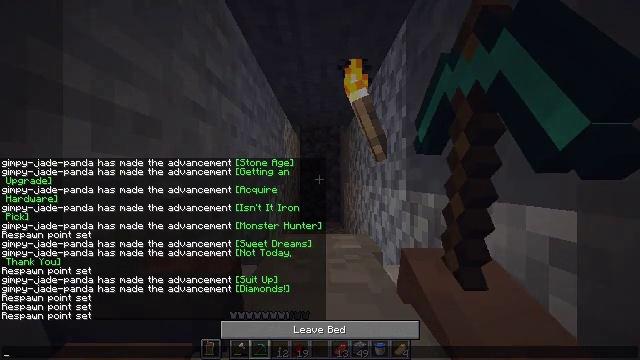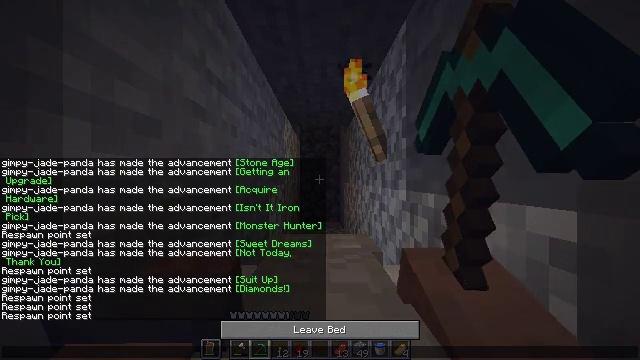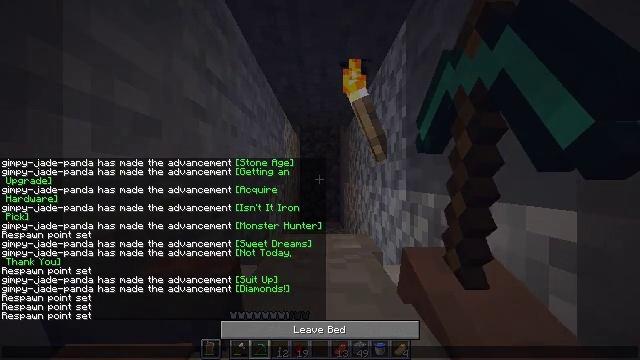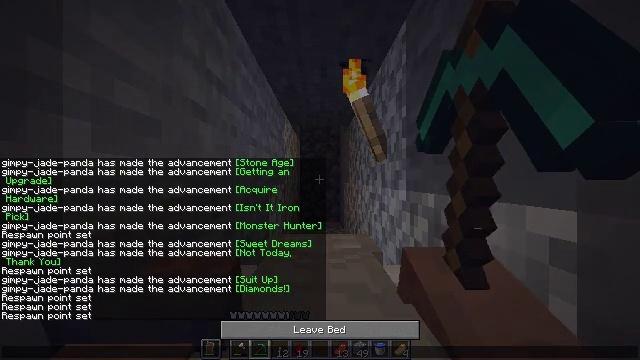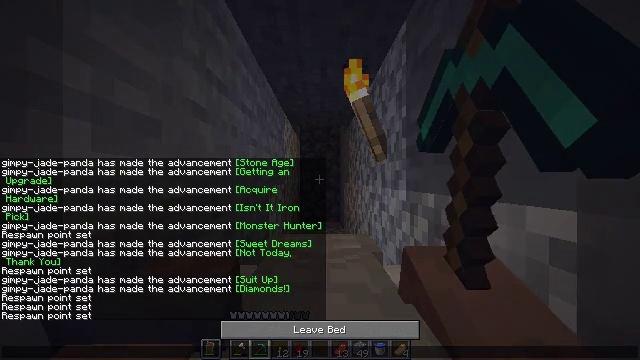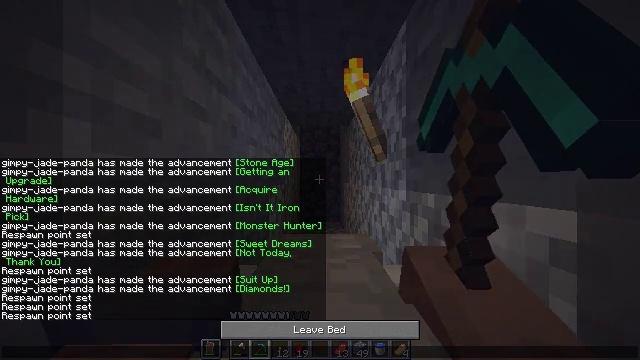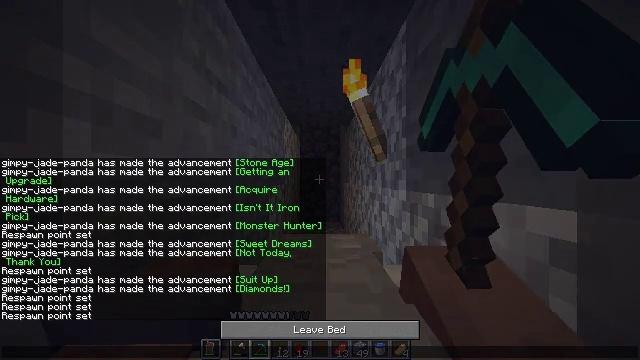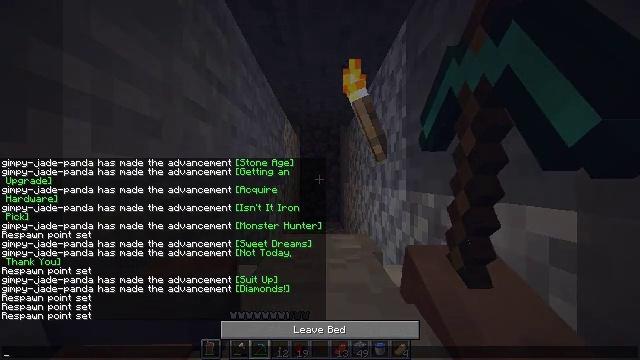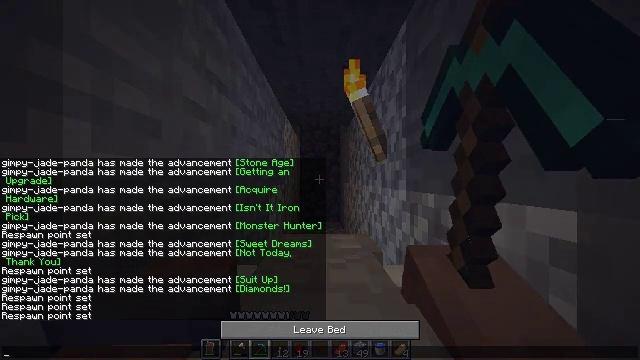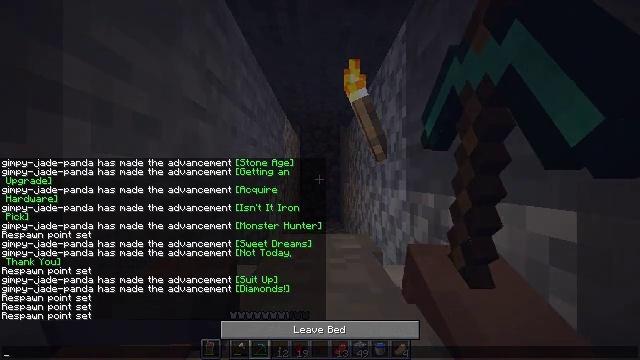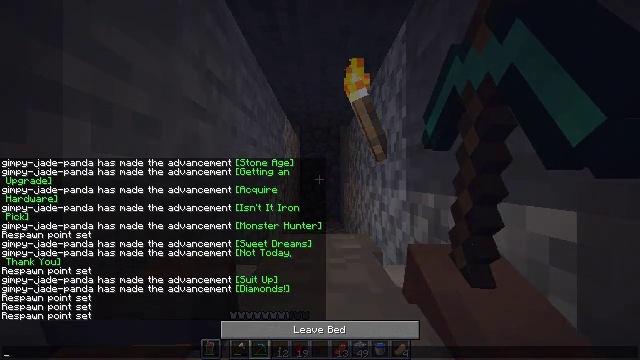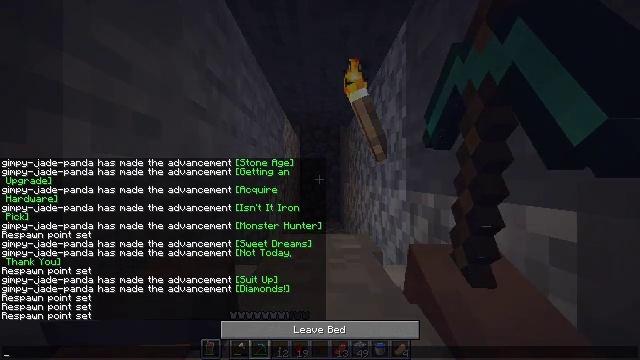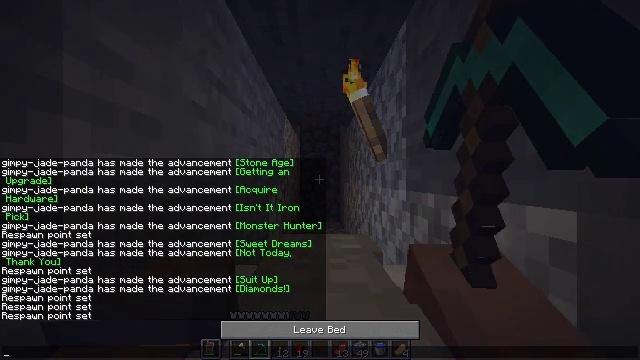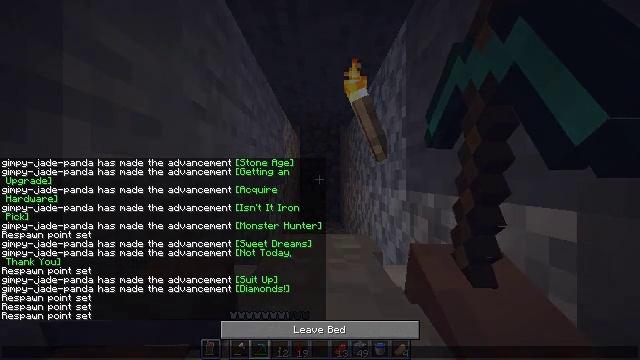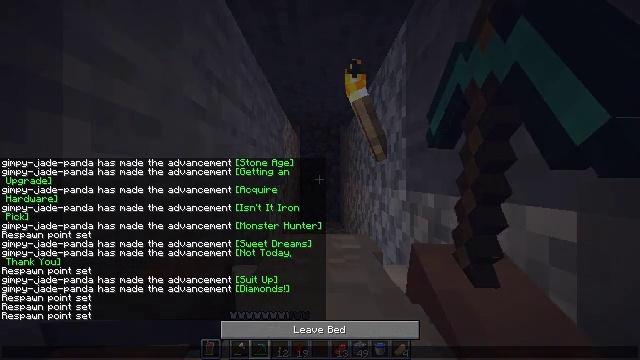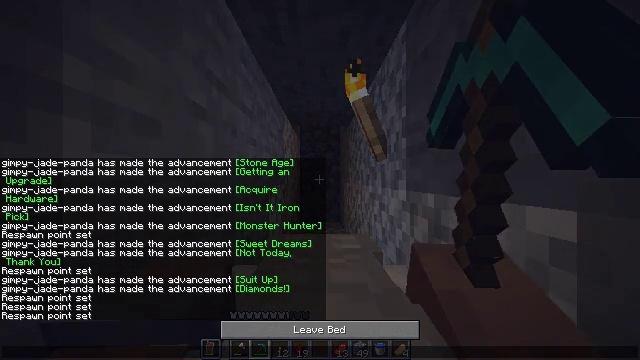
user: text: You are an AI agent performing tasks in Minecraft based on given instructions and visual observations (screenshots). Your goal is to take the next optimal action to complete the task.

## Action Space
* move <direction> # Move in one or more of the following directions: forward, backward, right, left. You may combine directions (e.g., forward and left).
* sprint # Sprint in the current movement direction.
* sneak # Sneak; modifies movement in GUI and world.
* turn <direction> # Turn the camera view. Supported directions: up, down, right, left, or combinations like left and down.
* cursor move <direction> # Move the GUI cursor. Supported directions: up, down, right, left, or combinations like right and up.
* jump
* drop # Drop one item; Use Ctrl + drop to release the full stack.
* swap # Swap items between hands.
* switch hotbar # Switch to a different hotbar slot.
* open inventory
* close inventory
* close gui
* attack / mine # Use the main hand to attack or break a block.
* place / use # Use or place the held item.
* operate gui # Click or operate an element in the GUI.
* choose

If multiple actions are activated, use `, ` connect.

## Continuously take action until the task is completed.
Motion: motion action
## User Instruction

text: Pick up the white bed by breaking it.
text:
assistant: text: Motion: no_op
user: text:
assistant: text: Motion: no_op
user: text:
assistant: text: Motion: no_op
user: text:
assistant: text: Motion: no_op
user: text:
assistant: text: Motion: no_op
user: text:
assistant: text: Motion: no_op
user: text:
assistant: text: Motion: no_op
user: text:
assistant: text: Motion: no_op
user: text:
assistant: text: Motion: no_op
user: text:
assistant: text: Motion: no_op
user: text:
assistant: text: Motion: no_op
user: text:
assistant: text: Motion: no_op
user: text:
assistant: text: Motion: no_op
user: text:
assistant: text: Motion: no_op
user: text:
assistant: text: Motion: no_op
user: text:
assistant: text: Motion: no_op
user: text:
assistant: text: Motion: no_op
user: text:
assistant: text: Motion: no_op
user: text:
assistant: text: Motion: no_op
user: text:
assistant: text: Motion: no_op
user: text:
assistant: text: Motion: no_op
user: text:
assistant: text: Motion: no_op
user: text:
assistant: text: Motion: no_op
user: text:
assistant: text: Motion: no_op
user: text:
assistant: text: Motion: no_op
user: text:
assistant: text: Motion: no_op
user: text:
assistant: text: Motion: no_op
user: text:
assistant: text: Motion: no_op
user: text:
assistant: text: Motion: no_op
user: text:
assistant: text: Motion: no_op